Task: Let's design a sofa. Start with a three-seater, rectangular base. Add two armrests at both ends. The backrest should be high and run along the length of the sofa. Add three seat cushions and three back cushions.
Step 368:
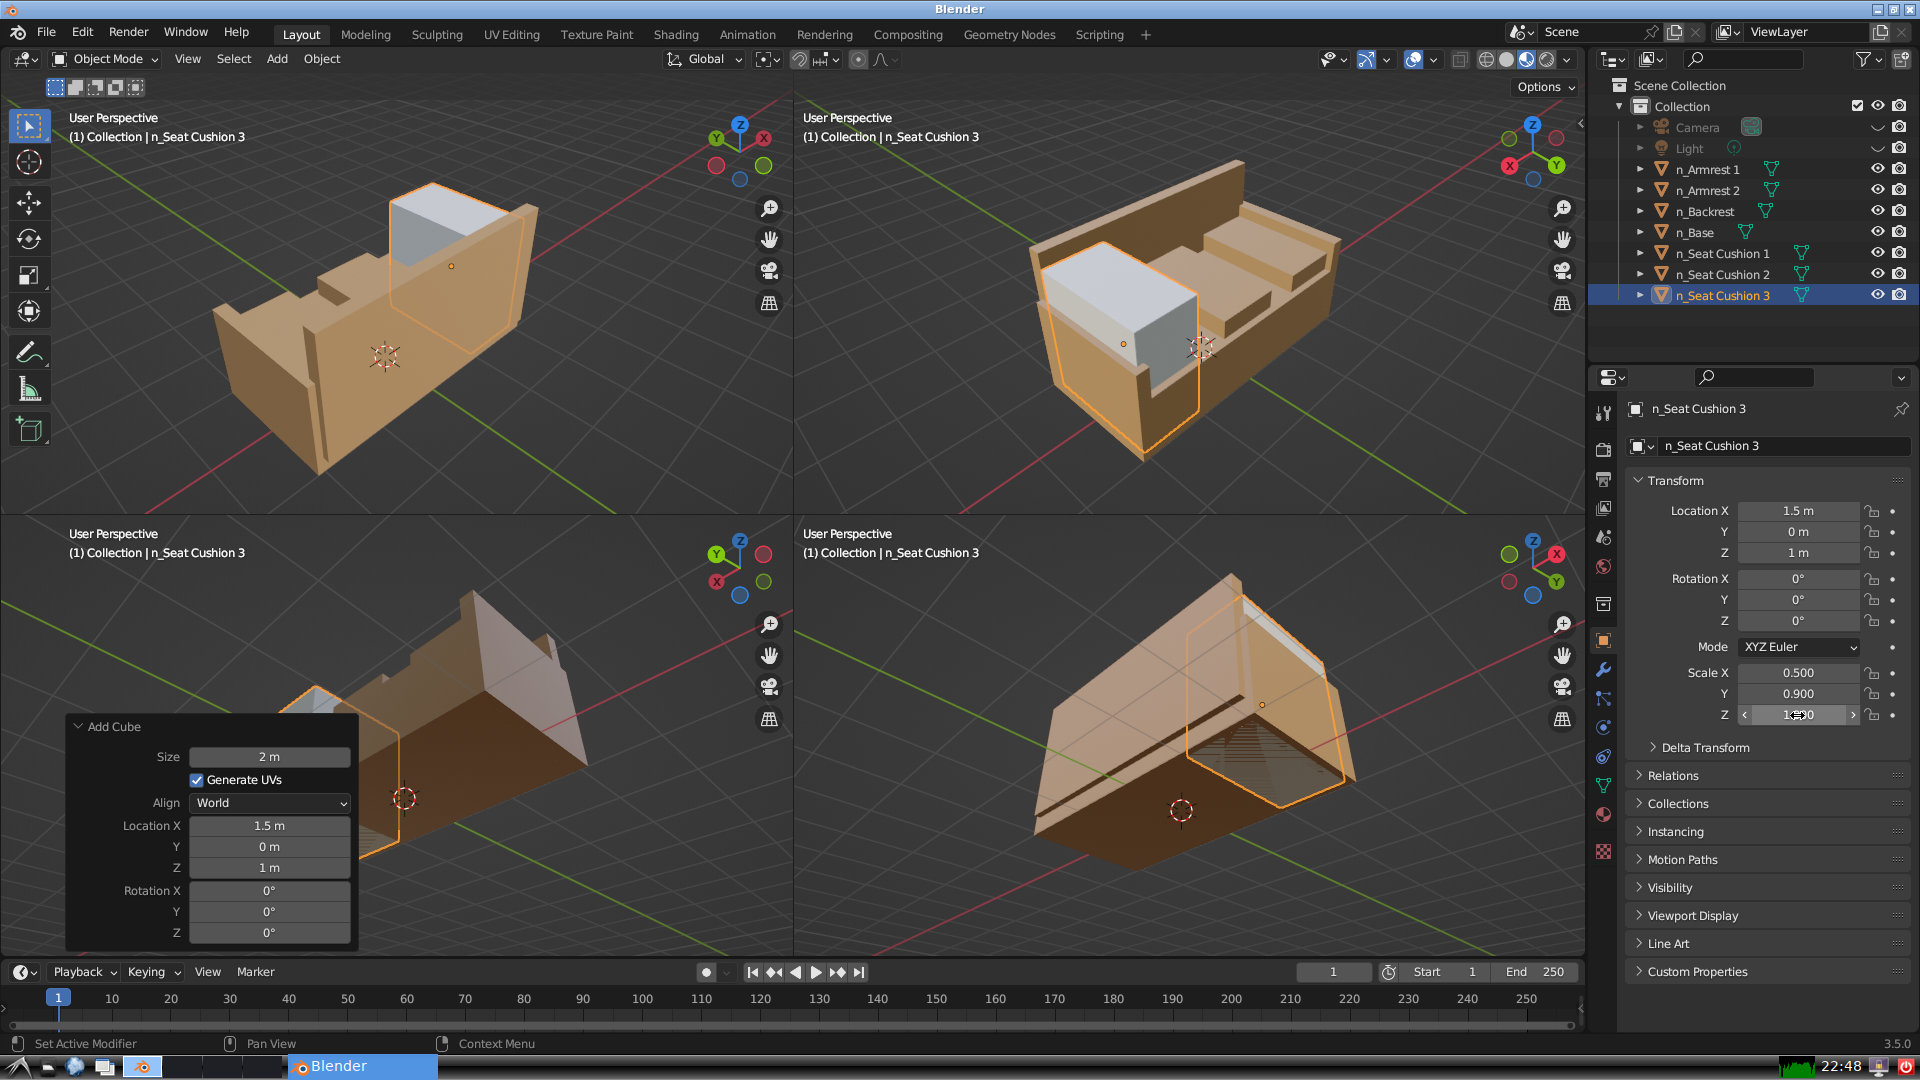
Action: click: no